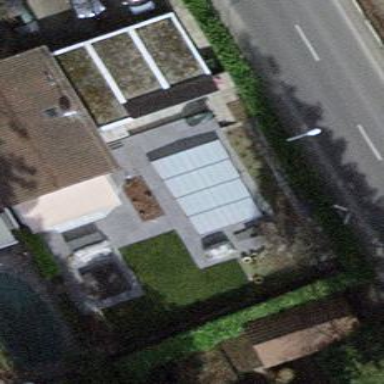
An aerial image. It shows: Garden enclosed by fence.